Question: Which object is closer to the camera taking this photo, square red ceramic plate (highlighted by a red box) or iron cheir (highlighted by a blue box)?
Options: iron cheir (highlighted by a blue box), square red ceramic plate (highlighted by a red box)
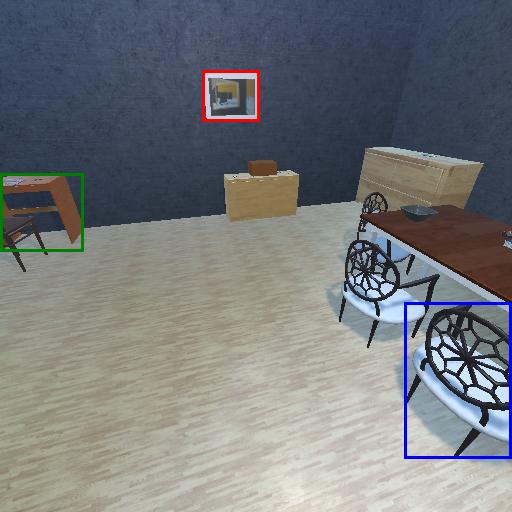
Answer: iron cheir (highlighted by a blue box)